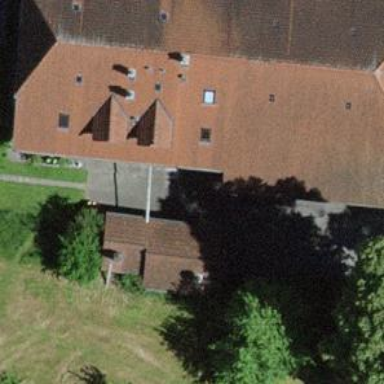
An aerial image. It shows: Residential building with half-hipped roof shape.